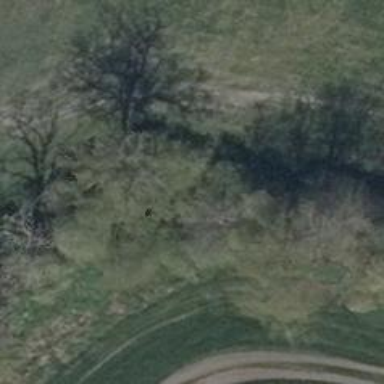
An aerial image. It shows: Row of trees in natural setting.